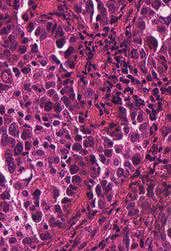
Tumor epithelial tissue: yes
Tumor-associated stroma tissue: yes
Normal tissue: no